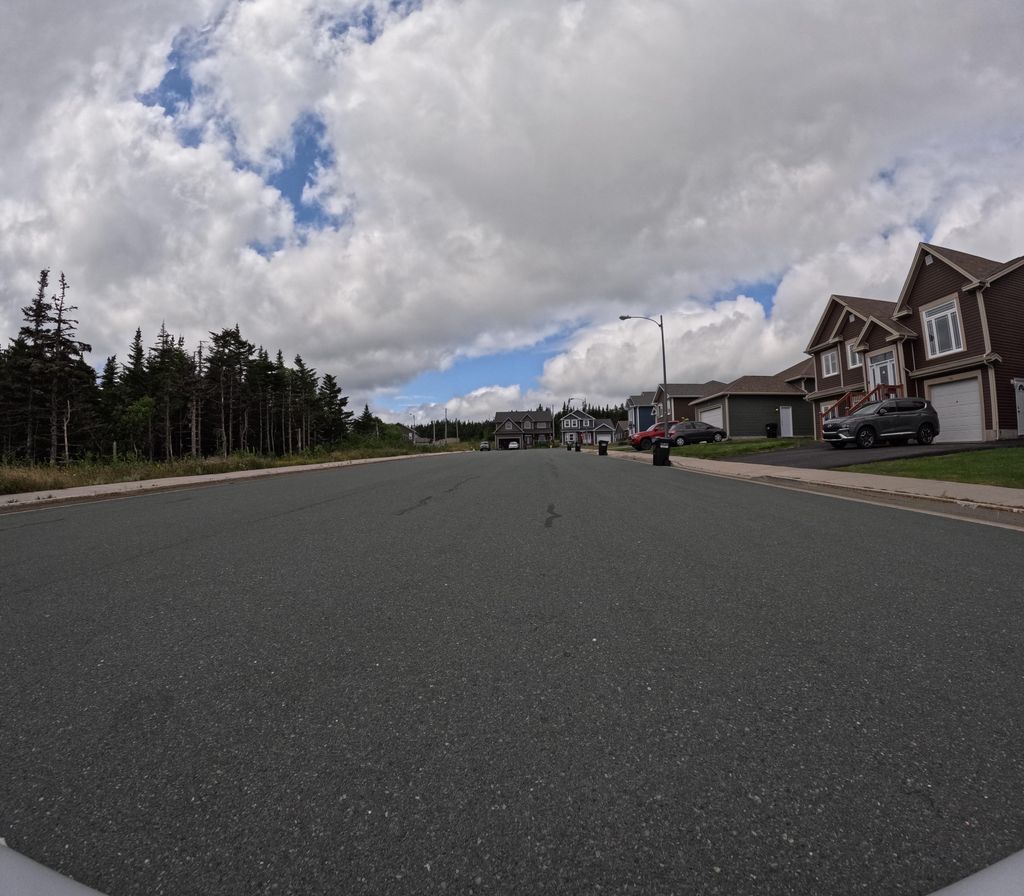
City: st_johns